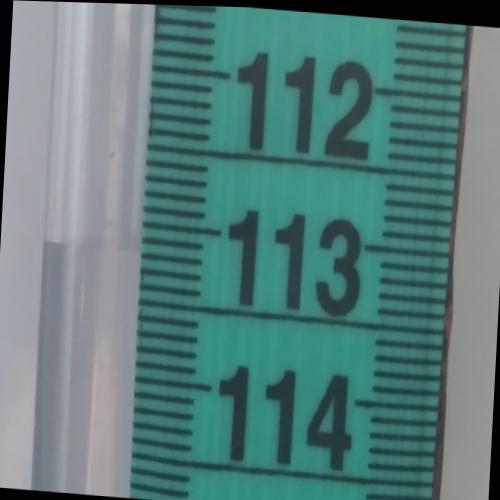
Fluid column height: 113.2 cm